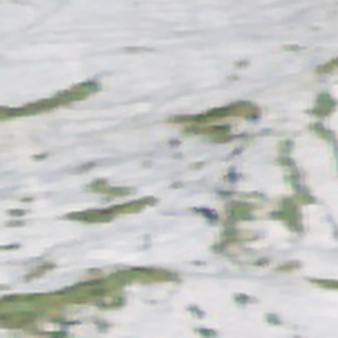
Label: other